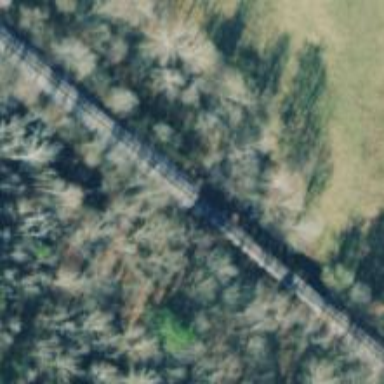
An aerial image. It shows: Bridge over railway line.